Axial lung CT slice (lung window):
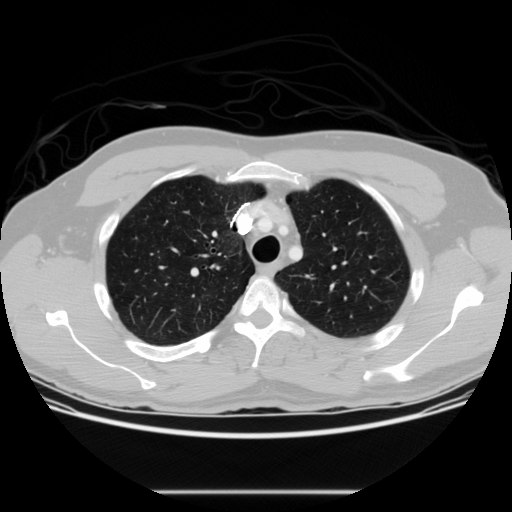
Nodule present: no